Question: I have created a form which allows user to save tabular data. I have followed this <URL> . I have managed to add multiple instance for a Model and I am getting the data in the post and it is getting validate. The problem is with the error summary and the AJAX validation.
Below is my controller code, I have created an array for the second Model and passed it to the form.
'''
$model = new UserAccountDetail;
$addresses = array();
array_push($addresses, new UserAddress);
array_push($addresses, new UserAddress);
$this->validateUserAccount($model,$addresses);
if(isset($_POST['UserAccountDetail']) && isset($_POST['UserAddress']))
{
$model->attributes = $_POST['UserAccountDetail'];
$model->validate();
$addresses = array();
for($i=0;$i<2;$i++)
{
if(isset($_POST['UserAddress'][$i]))
{
$address = new UserAddress;
$address->attributes = $_POST['UserAddress'][$i];
array_push($addresses, $address);
$address->validate();
}
}
}
$this->render('accountinformation',array('model'=>$model,'addresses'=>$addresses));
'''
Below is my ajax validation function:
'''
protected function validateUserAccount($model,$addresses)
{
if(isset($_POST['ajax']) && $_POST['ajax']==='user-account-detail-form')
{
echo CActiveForm::validate($model).CActiveForm::validateTabular($addresses);
Yii::app()->end();
}
}
'''
When I run this code the Ajax validation does not work. The onclick validation does work but for the tabular data the messages are not shown in the error summary but the fields are highlighted in red.
I any thing else is required then please let me know.
Thanks for your time. Cheers!!!!!
Update View File:
'''
<?php $form=$this->beginWidget('CActiveForm', array(
'id'=>'user-account-detail-form',
'enableAjaxValidation'=>true,
)); ?>
<?php echo $form->errorSummary($model,$address); ?>
<h2> Account Details </h2>
<div class="row">
<?php echo $form->labelEx($model,'Title'); ?>
<?php echo $form->dropDownList($model,'Title', $model->getAllTitles()); ?>
<?php echo $form->error($model,'Title'); ?>
</div>
<div class="row">
<?php echo $form->labelEx($model,'firstName'); ?>
<?php echo $form->textField($model,'firstName',array('size'=>50,'maxlength'=>100)); ?>
<?php echo $form->error($model,'firstName'); ?>
</div>
<div class="row">
<?php echo $form->labelEx($model,'middleName'); ?>
<?php echo $form->textField($model,'middleName',array('size'=>50,'maxlength'=>100)); ?>
<?php echo $form->error($model,'middleName'); ?>
</div>
<div class="row">
<?php echo $form->labelEx($model,'lastName'); ?>
<?php echo $form->textField($model,'lastName',array('size'=>50,'maxlength'=>100)); ?>
<?php echo $form->error($model,'lastName'); ?>
</div>
<div class="row">
<?php echo $form->labelEx($model,'displayName'); ?>
<?php echo $form->textField($model,'displayName',array('size'=>50,'maxlength'=>200)); ?>
<?php echo $form->error($model,'displayName'); ?>
</div>
<div class="row">
<?php echo $form->labelEx($model,'birthDate'); ?>
<?php echo $form->textField($model,'birthDate',array('size'=>50,'maxlength'=>15)); ?>
<?php echo $form->error($model,'birthDate'); ?>
</div>
<div class="row">
<?php echo $form->labelEx($model,'lenderType'); ?>
<?php echo $form->textField($model,'lenderType',array('size'=>50,'maxlength'=>15)); ?>
<?php echo $form->error($model,'lenderType'); ?>
</div>
<div class="row">
<?php echo $form->labelEx($model,'businessName'); ?>
<?php echo $form->textField($model,'businessName',array('size'=>60,'maxlength'=>200)); ?>
<?php echo $form->error($model,'businessName'); ?>
</div>
<div class="row">
<?php echo $form->labelEx($model,'hearAboutUs'); ?>
<?php echo $form->dropDownList($model,'hearAboutUs', $model->getAllHearAbout()); ?>
<?php echo $form->error($model,'hearAboutUs'); ?>
</div>
<div class="row">
<?php echo $form->labelEx($model,'promotionalCode'); ?>
<?php echo $form->textField($model,'promotionalCode',array('size'=>60,'maxlength'=>100)); ?>
<?php echo $form->error($model,'promotionalCode'); ?>
</div>
<div class="row">
<?php echo $form->labelEx($model,'mobileNumber'); ?>
<?php echo $form->textField($model,'mobileNumber',array('size'=>50,'maxlength'=>15)); ?>
<?php echo $form->error($model,'mobileNumber'); ?>
</div>
<div class="row">
<?php echo $form->labelEx($model,'workLandline'); ?>
<?php echo $form->textField($model,'workLandline',array('size'=>50,'maxlength'=>15)); ?>
<?php echo $form->error($model,'workLandline'); ?>
</div>
<?php echo $form->textField($model,'thirdAnswer',array('size'=>60,'maxlength'=>100)); ?>
<?php echo $form->error($model,'thirdAnswer'); ?>
</div>
<h2>Address </h2>
<?php foreach ($addresses as $i=>$address) { ?>
<div class="row">
<?php echo $form->labelEx($address,"[$i]Flat"); ?>
<?php echo $form->textField($address,"[$i]Flat",array('size'=>60,'maxlength'=>100)); ?>
<?php echo $form->error($address,"[$i]Flat"); ?>
</div>
<div class="row">
<?php echo $form->labelEx($address,"[$i]buildingName"); ?>
<?php echo $form->textField($address,"[$i]buildingName",array('size'=>60,'maxlength'=>100)); ?>
<?php echo $form->error($address,"[$i]buildingName"); ?>
</div>
<div class="row">
<?php echo $form->labelEx($address,"[$i]buildingNumber"); ?>
<?php echo $form->textField($address,"[$i]buildingNumber",array('size'=>60,'maxlength'=>100)); ?>
<?php echo $form->error($address,"[$i]buildingNumber"); ?>
</div>
<div class="row">
<?php echo $form->labelEx($address,"[$i]street"); ?>
<?php echo $form->textField($address,"[$i]street",array('size'=>60,'maxlength'=>100)); ?>
<?php echo $form->error($address,"[$i]street"); ?>
</div>
<div class="row">
<?php echo $form->labelEx($address,"[$i]district"); ?>
<?php echo $form->textField($address,"[$i]district",array('size'=>60,'maxlength'=>100)); ?>
<?php echo $form->error($address,"[$i]district"); ?>
</div>
<div class="row">
<?php echo $form->labelEx($address,"[$i]town"); ?>
<?php echo $form->textField($address,"[$i]town",array('size'=>60,'maxlength'=>100)); ?>
<?php echo $form->error($address,"[$i]town"); ?>
</div>
<div class="row">
<?php echo $form->labelEx($address,"[$i]county"); ?>
<?php echo $form->textField($address,"[$i]county",array('size'=>60,'maxlength'=>100)); ?>
<?php echo $form->error($address,"[$i]county"); ?>
</div>
<div class="row">
<?php echo $form->labelEx($address,"[$i]postCode"); ?>
<?php echo $form->textField($address,"[$i]postCode",array('size'=>60,'maxlength'=>100)); ?>
<?php echo $form->error($address,"[$i]postCode"); ?>
</div>
<div class="row">
<?php echo $form->labelEx($address,"[$i]isCorresppondence"); ?>
<?php echo $form->textField($address,"[$i]isCorresppondence",array('size'=>60,'maxlength'=>100)); ?>
<?php echo $form->error($address,"[$i]isCorresppondence"); ?>
</div>
<?php } ?>
<div class="row buttons">
<?php echo CHtml::submitButton('Continue'); ?>
</div>
<?php $this->endWidget(); ?>
'''
: I have checked the response from the server and it is giving the correct response. Below is the screen shot:

Update :: I have managed to correct the on click validation issue by passing the array of models to the errorSummary() function like:
'''
<?php
$error = array();
array_push($error, $model);
foreach ($addresses as $address)
{
array_push($error, $address);
}
echo $form->errorSummary($error); ?>
'''
But the AJAX validation is still not working. Can any one help me with that.
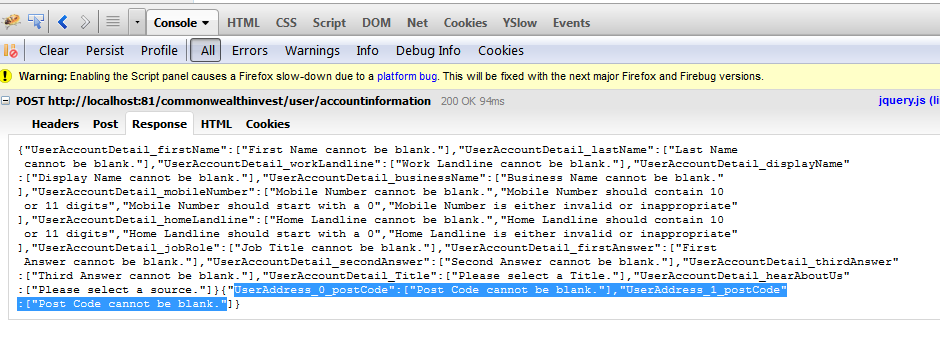
Answer: There is no inbuilt mechanism in Yii to ajax validation for tabular data. I implemented custom validation using jquery for this purpose. Below is the code that I used to create a custom ajax validation for tabular data.
Controller: It assigns the value passed to the model attribute and returns any error for the attribute.
'''
public function actionValidateData($value,$name)
{
$model = new BusinessPartner;
$model->setAttribute($name, $value);
$model->validate();
echo CHtml::error($model,$name);
Yii::app()->end();
}
'''
Jquery function to make ajax call and show the messages. I have added class 'businessPartner' to all the fields of the model.
'''
$(document).on('blur','.businessPartner',function(e){
e.preventDefault();
var id= $(this).attr('id');
var name= $(this).attr('rel');
$.ajax({
url:"<?php echo Yii::app()->createUrl('user/validatedata'); ?>",
type: "GET",
data: 'value='+$.trim($(this).val())+'&name='+ name,
success :function(data){
if($.trim(data))
{
if(!$('#'+id).hasClass('error'))
{
$('#'+id).addClass('error');
$('#'+id).prev().addClass('error');
$('#'+id).after(data);
}
}
else
{
if(!$('#'+id).parent().hasClass('success'))
{
$('#'+id).removeClass('error');
$('#'+id).prev().removeClass('error')
$('#'+id).next().remove()
$('#'+id).parent().addClass('success');
}
}
},
error:function(){
},
});
});
'''